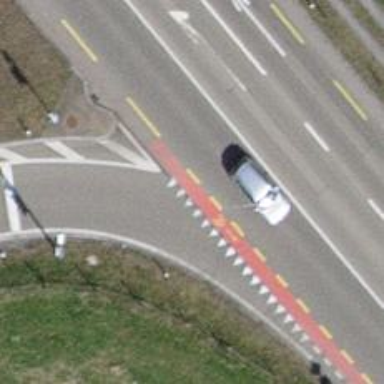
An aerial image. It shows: Road with "give way" sign.